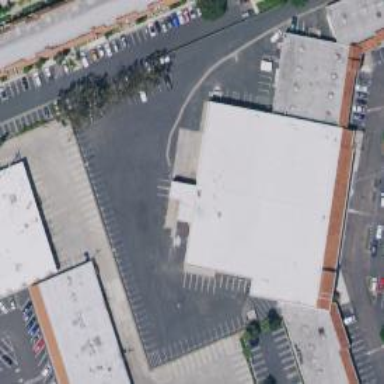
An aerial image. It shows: Retail building housing supermarket.